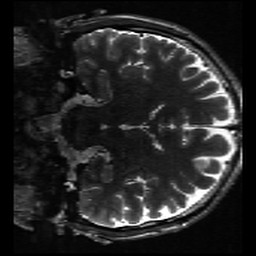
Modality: inplaneT2
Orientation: coronal